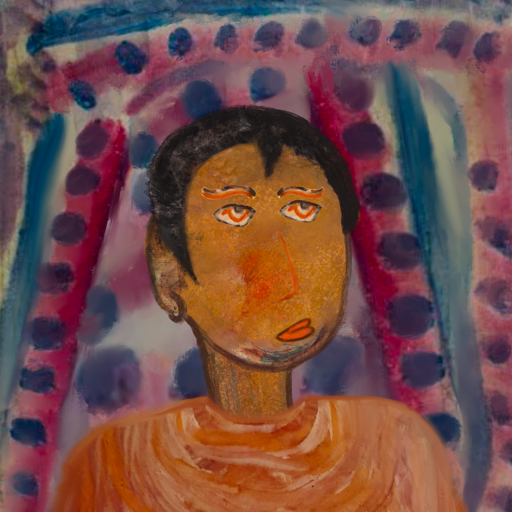
Background: HillGirl, Head And Neck Side: Pipe, Face Side: Experience, Bust: Pious_Lady, Hair Side: Roy_Bahadur, Head Accessory: Blank, Second Necklace: Blank, Necklace: Blank, Baby: Blank